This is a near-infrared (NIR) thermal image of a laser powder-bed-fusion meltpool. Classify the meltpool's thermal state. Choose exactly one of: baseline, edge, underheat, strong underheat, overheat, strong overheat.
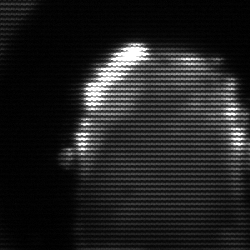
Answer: baseline